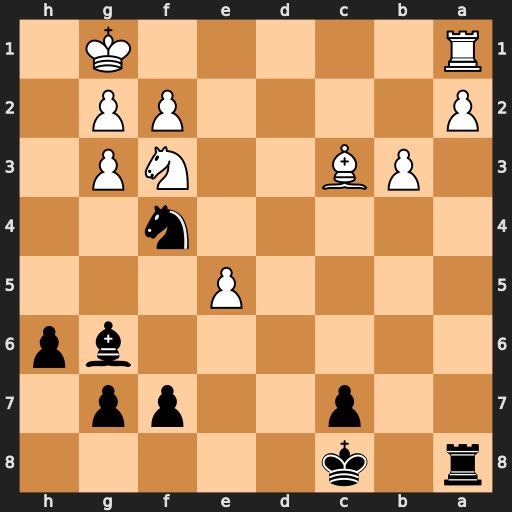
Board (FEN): r1k5/2p2pp1/6bp/4P3/5n2/1PB2NP1/P4PP1/R5K1
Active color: b
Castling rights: -
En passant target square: -
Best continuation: Ne2+ Kh2 Nxc3